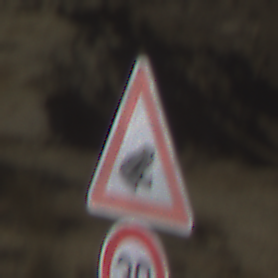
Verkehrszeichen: AmphibienwanderungLinks
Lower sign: Geschwindigkeit30
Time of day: Midday
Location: Outdoor (Nature)
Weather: Clear
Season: NotSpecified
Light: Natural